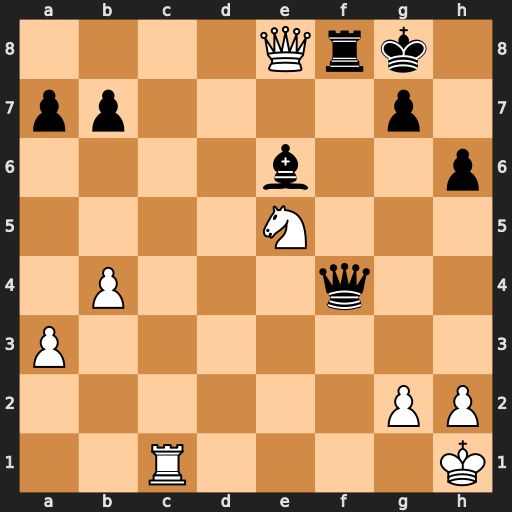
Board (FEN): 4Qrk1/pp4p1/4b2p/4N3/1P3q2/P7/6PP/2R4K
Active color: w
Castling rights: -
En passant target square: -
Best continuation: Qxe6+ Kh7 Rg1